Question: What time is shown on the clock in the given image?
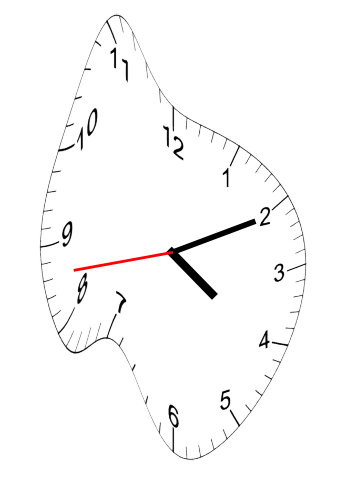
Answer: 04:10:43